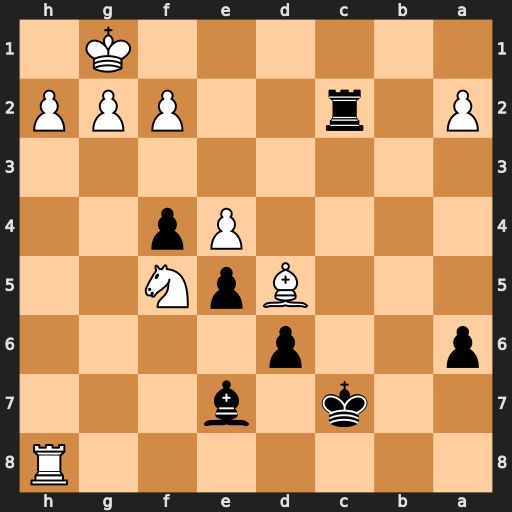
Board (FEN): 7R/2k1b3/p2p4/3BpN2/4Pp2/8/P1r2PPP/6K1
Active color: b
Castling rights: -
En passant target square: -
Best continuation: Rc1#